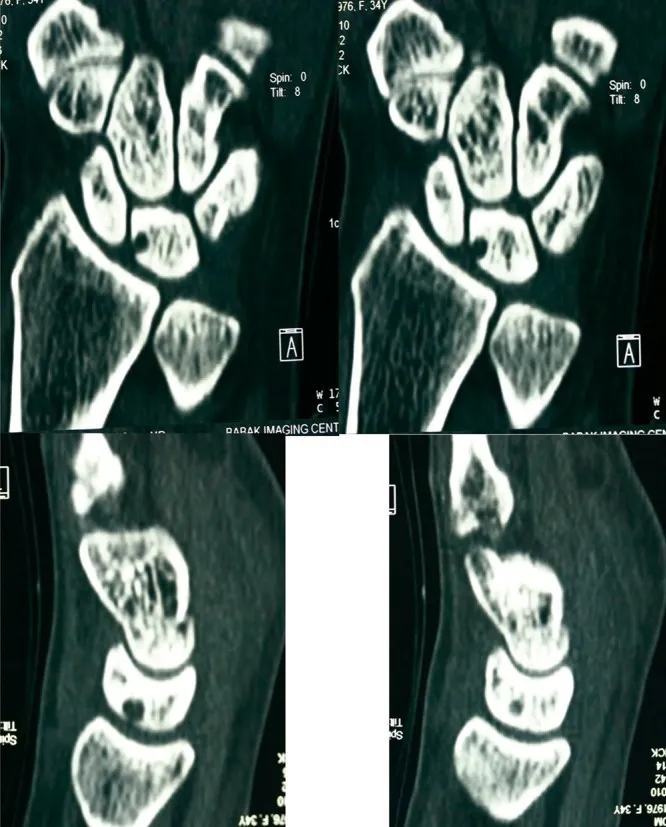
CT scan view of the ganglion cyst.
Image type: radiology (ct)